Interaction volume radius: 5 \u00c5
Interaction volume height: 10 \u00c5
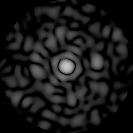
Disorder parameter: 0.8361